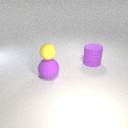
large purple rubber cylinder to the right of large purple rubber sphere